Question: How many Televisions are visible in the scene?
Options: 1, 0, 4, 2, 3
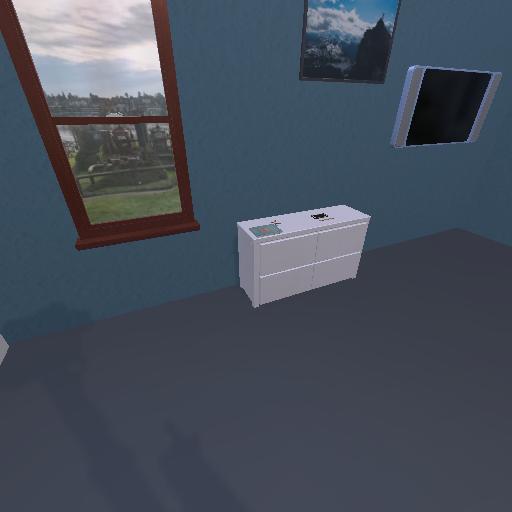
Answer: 1